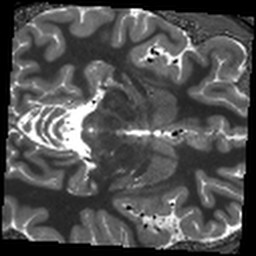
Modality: T1map
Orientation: axial
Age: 23
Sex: female